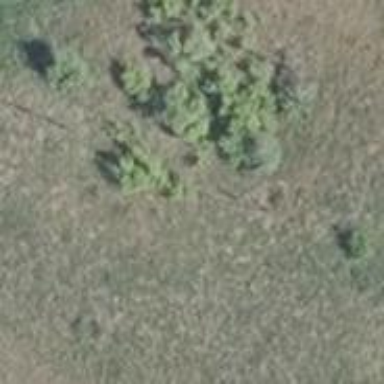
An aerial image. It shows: Single tag "natural: tree."